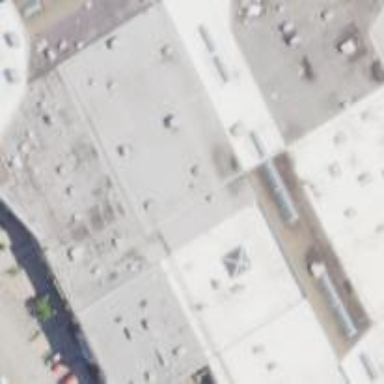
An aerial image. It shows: Furniture shop.